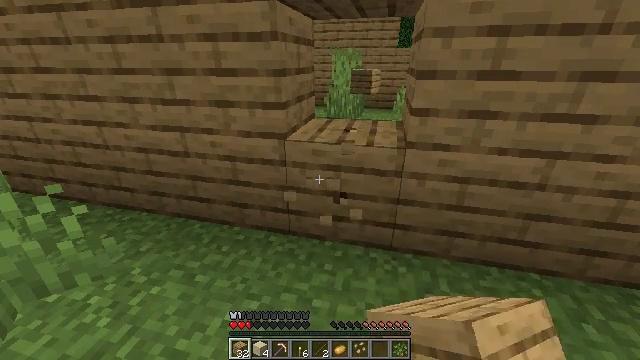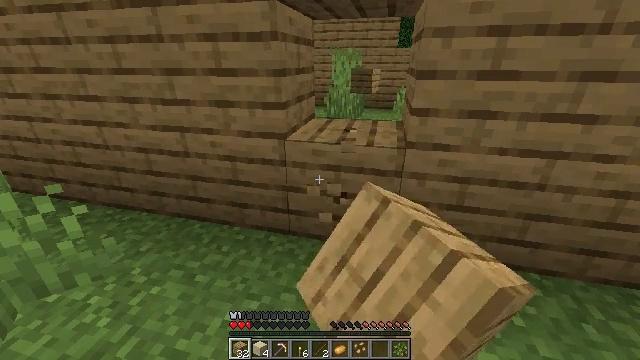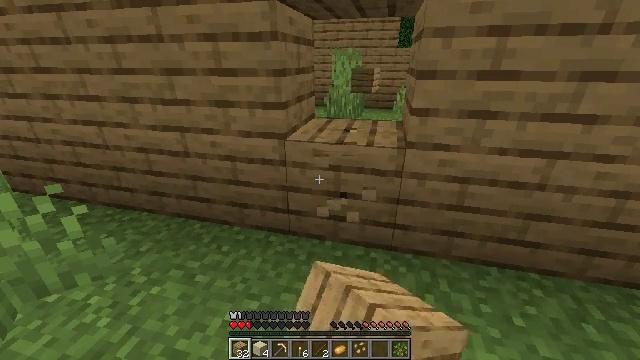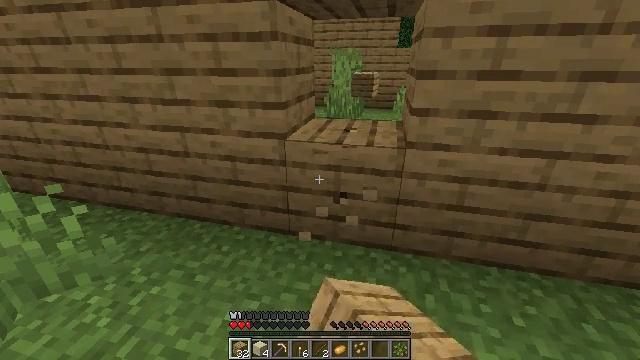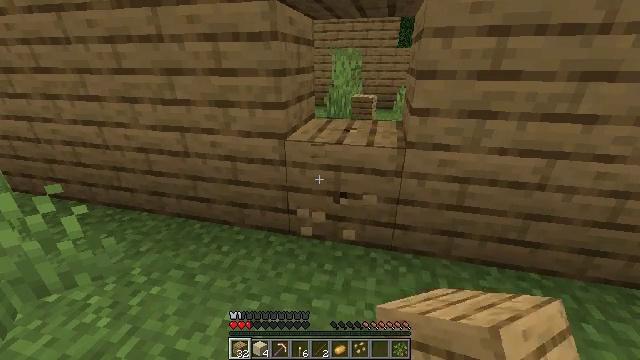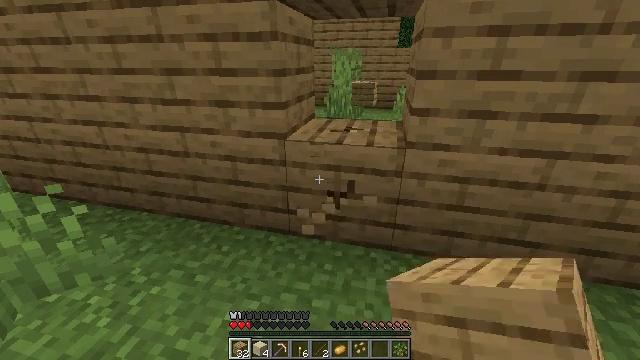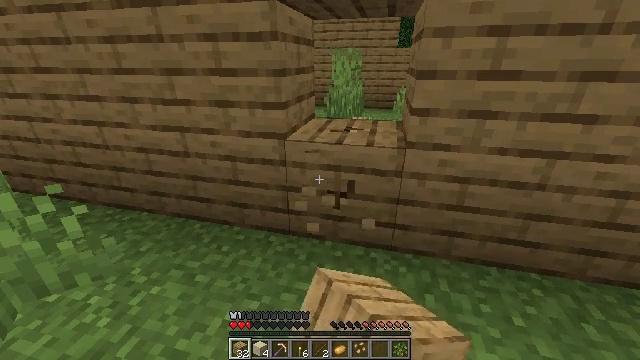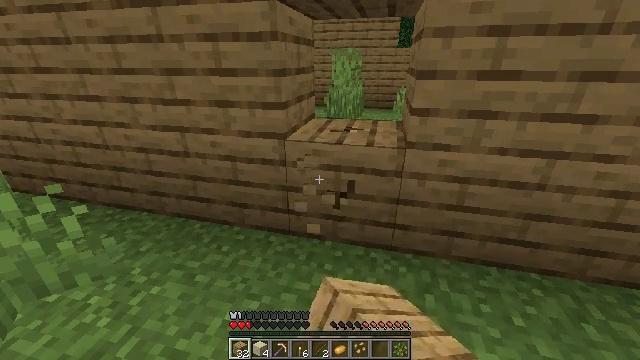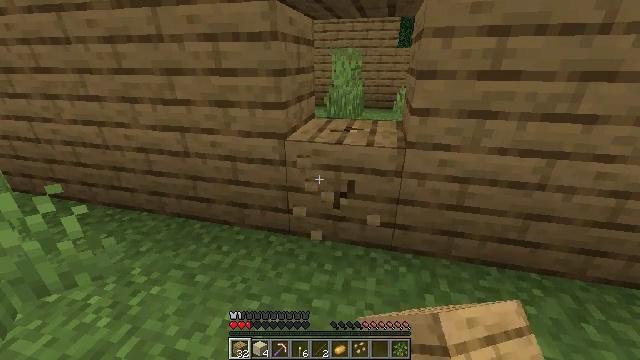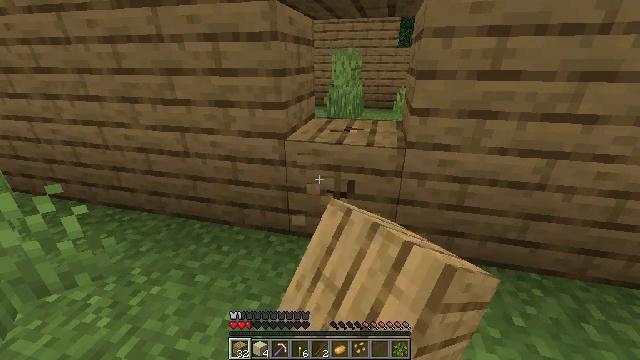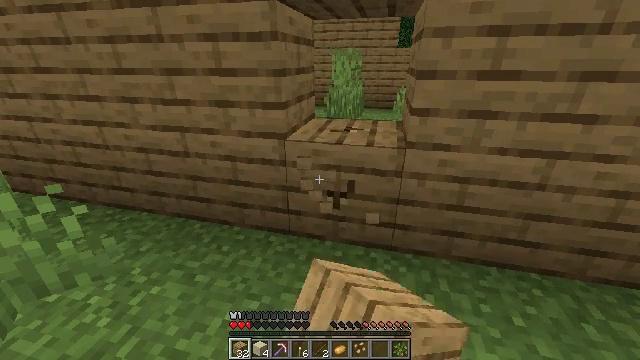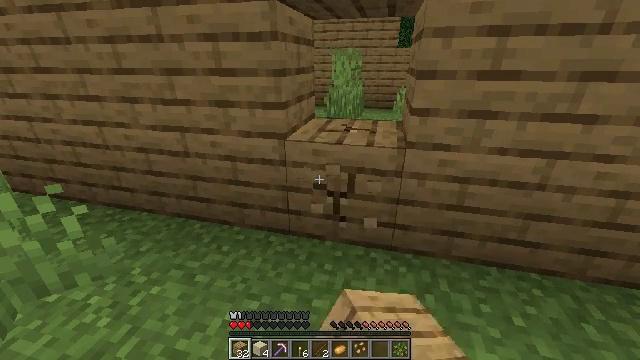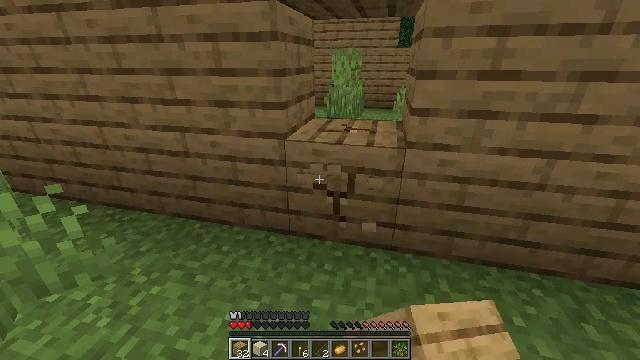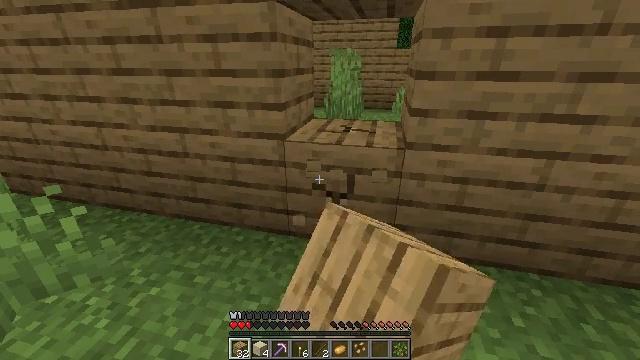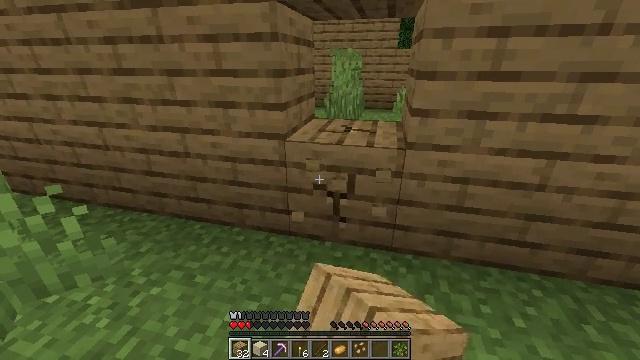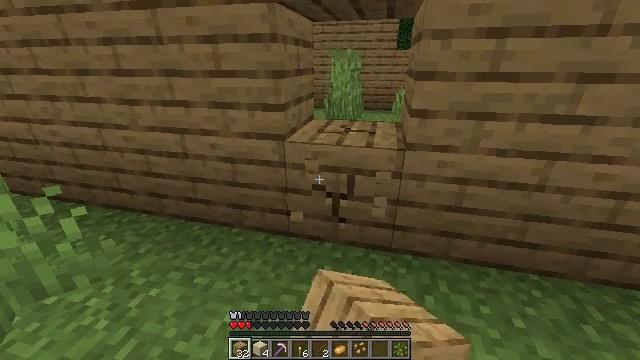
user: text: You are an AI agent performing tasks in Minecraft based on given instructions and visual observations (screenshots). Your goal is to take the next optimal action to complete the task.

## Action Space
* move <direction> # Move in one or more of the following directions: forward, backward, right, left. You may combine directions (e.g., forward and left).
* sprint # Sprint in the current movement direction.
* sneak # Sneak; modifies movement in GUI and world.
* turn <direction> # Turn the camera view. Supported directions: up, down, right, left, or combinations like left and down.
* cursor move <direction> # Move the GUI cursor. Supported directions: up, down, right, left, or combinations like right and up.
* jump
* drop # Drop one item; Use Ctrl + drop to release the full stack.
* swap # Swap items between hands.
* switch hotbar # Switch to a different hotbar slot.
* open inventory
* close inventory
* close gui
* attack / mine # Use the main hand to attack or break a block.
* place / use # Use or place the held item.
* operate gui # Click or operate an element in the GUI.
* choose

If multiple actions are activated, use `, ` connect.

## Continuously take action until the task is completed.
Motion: motion action
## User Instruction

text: Mine planks.
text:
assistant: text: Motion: attack / mine
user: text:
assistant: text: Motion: attack / mine
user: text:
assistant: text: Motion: attack / mine
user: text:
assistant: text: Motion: attack / mine
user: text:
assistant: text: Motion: attack / mine
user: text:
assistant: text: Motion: attack / mine
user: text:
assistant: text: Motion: attack / mine
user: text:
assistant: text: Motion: attack / mine
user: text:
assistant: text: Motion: attack / mine
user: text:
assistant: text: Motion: attack / mine
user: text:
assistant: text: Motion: attack / mine
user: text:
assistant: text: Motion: attack / mine
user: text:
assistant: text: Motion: attack / mine
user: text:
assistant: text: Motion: attack / mine
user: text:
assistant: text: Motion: attack / mine
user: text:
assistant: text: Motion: attack / mine
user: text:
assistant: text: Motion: attack / mine
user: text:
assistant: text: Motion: attack / mine
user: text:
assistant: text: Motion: attack / mine
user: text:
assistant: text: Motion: attack / mine
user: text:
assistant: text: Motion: attack / mine
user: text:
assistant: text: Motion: attack / mine
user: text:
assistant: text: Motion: attack / mine
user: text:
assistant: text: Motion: attack / mine
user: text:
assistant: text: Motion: attack / mine
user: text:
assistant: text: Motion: attack / mine
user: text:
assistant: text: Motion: attack / mine
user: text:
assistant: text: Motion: attack / mine
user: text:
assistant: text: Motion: attack / mine
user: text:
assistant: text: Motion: attack / mine